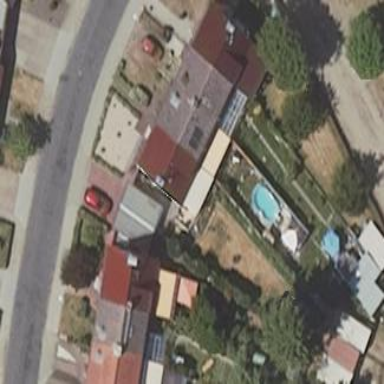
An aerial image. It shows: Terrace building.